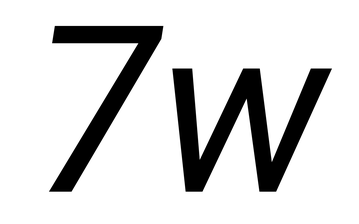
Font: Roboto-Italic_Italic